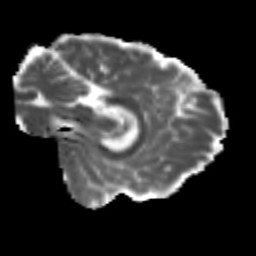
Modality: MD
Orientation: sagittal
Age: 20
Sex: female
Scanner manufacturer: siemens
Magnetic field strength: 3 T
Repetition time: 3.5 s
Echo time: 0.113 s